Question: I have a search working that finds users whose preferences match a landlords property. This is all well and good, but I want the landlord to be able to select a property, then press search, and pass that property object to be compared against.
This is an image of the search

Whichever property is chosen from the list is used to be searched against in the search.
This is the view of the search
'''
<div class="row">
<div class="col-md-10">
<select class="form-control" id="property_address" name="property_address">
<!--Gets all counties from DB -->
@foreach ($properties as $property)
<option value="{{$property->address . ', ' . $property->town . ', ' . $property->county}}">{{$property->address . ', ' . $property->town . ', ' . $property->county}}</option>
@endforeach
</select>
</div> <!-- ./ col-6-->
</div> <!-- ./ row-5 -->
<div class="row mt-md-4">
<div class="col-md-4">
<button type="submit" class="form-control btn btn-primary">
Search
</button>
</div>
</div>
'''
This is the controller
The first part renders the search form
'''
public function searchhome(){
//Search Filter UI
//Populates fields.
$user = Auth::user();
$properties = PropertyAdvert::where('user_id', Auth::id())->get();
return view('pages/account/search/index', compact('user', 'properties'));}
'''
Next is the logic
'''
public function searchresults(Request $request){
//Gets all users that are tenants
$tenants = User::where('userType', 'tenant')->first();
//Gets all preferances
$Prefereances = TenantPreferance::all()->first();
//Gets the prefereances that match a tenant id
$pref = $Prefereances::where('user_id', $tenants->id)->first();
//Gets the current signed in users property
//Attempting to get value of property by name
$property = $request->property_address;
$result = $pref
->where('county' , $property->county)
->where('type' , $property->type)
->where('rent', '<=', $property->rent)
->where('bedrooms', '<=', $property->bedrooms)
->where('bathrooms', '<=', $property->bathrooms);
$users = $result->get();
return view('pages/account/search/results', compact('users'));
}
'''
I tried using the request object to set the selected property as the one being compared against.
Any ideas?
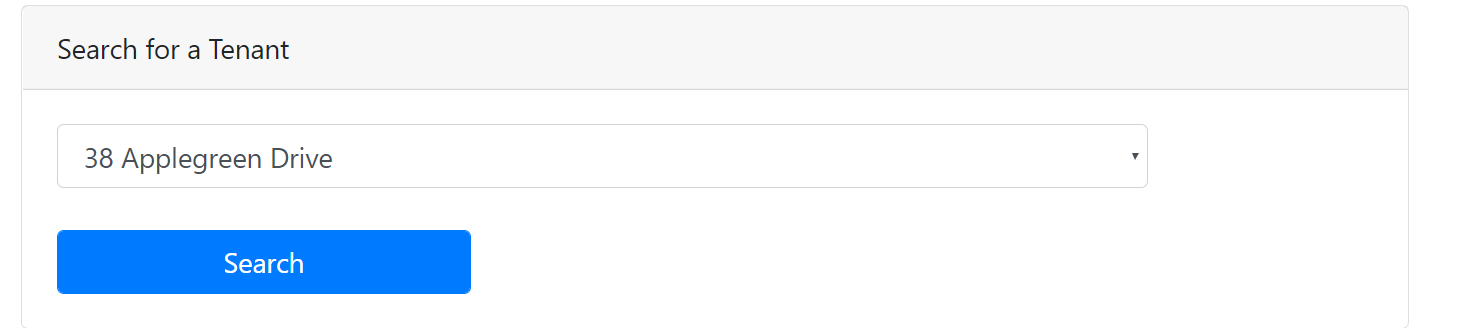
Answer: Rather than populating the select value with the address, populate it with the ID of the property, then get that property from the database by the ID passed from the select.
'''
$property = Property::find($request->property_id);
$result = $pref
->where('county' , $property->county)
->where('type' , $property->type)
->where('rent', '<=', $property->rent)
->where('bedrooms', '<=', $property->bedrooms)
->where('bathrooms', '<=', $property->bathrooms);
$users = $result->get();
'''